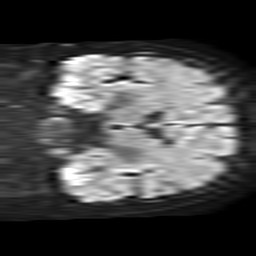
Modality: TRACE
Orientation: coronal
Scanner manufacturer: philips
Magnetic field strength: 1.5 T
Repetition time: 4.6 s
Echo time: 0.08335 s